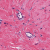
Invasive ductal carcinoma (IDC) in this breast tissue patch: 0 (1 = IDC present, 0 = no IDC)